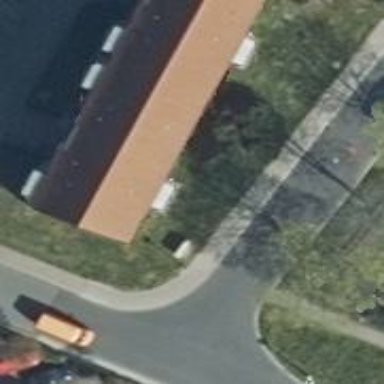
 belonging to apartments building. The orientation of the roof is along the structure."